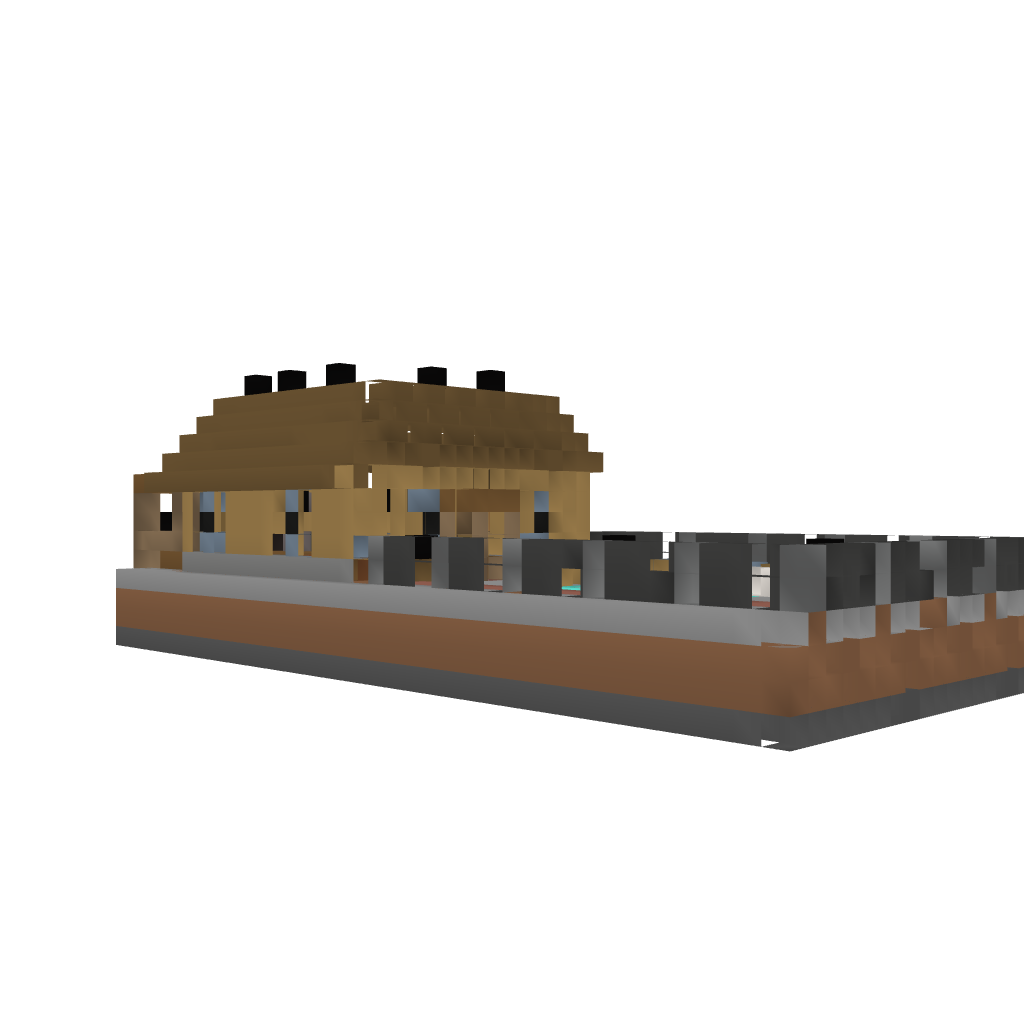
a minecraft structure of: Wood House